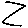
Label: zigzag